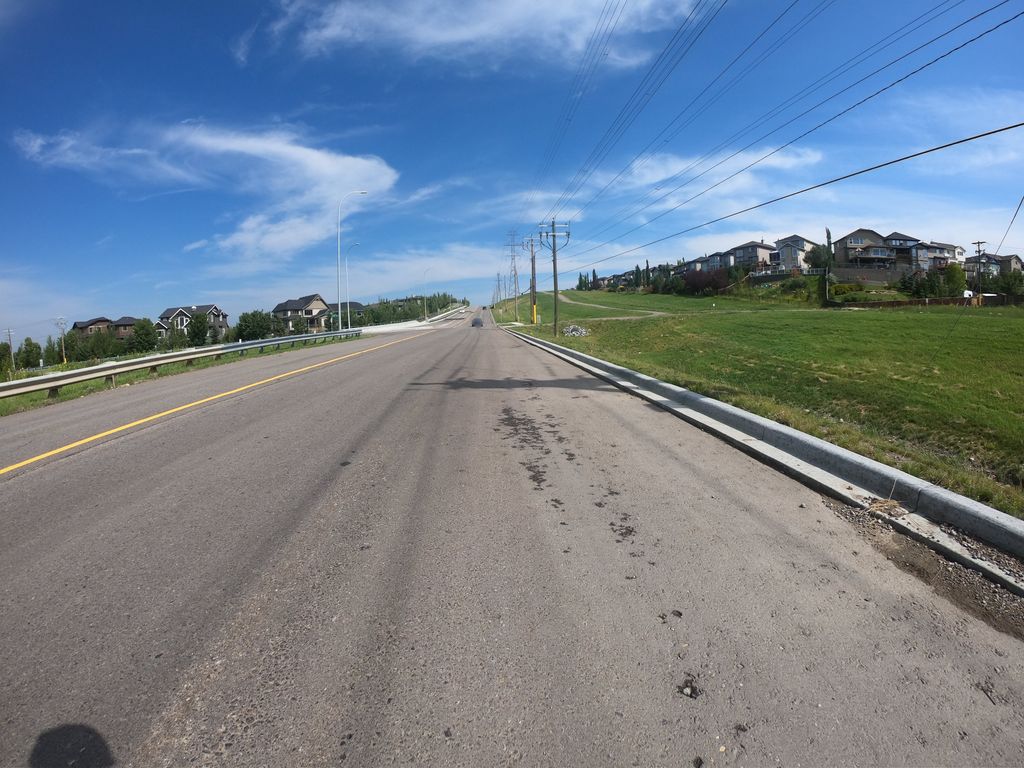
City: calgary